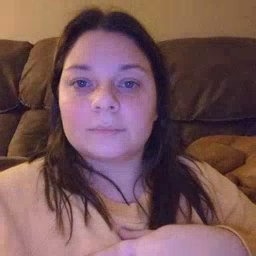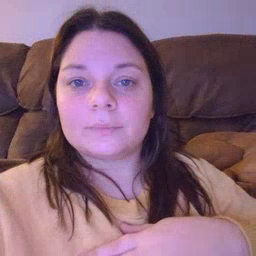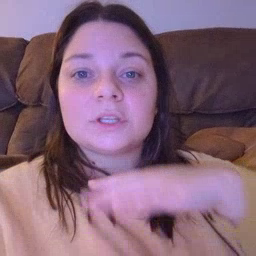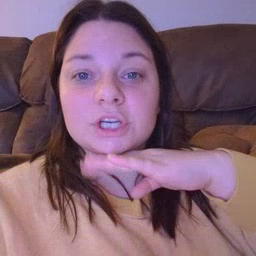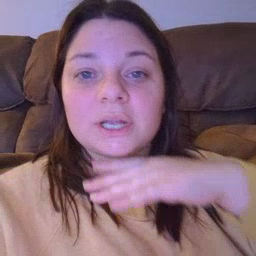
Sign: dirty